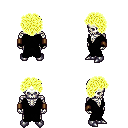
a pixel art fantasy rpg character, male body template, skeleton, black robe, red pants, gold curly afro hairstyle, leather bracers, metal boots, four views (front, back, left, right), 2x2 character sprite sheet, small pixel art, hard edges, no anti-aliasing